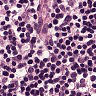
Metastatic tissue present: no